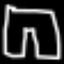
Label: pants